Question: I have a view where I am showing image and image name in a grid view. As shown in the image.

Now for the same I am taking one UIButton with image as background and UILabel and positioning it accordingly on the screen. Now when I press on the UIButton, it shows the UIActionSheet with option to delete, view and cancel. Now problem comes here. When I press Delete for only one record, the record gets deleted, but if more that one records are there, then gives issues in deleting that it shows the deleted record.
'''
-(void)showImageFrame
{
int FrameWidth = 190;
int Frameheight = 196;
int FrameX;
int FrameY;
int lblWidth = 190;
int lblHeight = 40;
int lblX,lblY;
settButton = [UIButton buttonWithType:UIButtonTypeCustom];
[settButton setImage:[UIImage imageNamed:@"Picture frame.png"] forState:UIControlStateNormal];
[settButton addTarget:self action:@selector(pressSelectedImage:) forControlEvents:UIControlEventTouchDown];
btnInnerImg = [UIButton buttonWithType:UIButtonTypeCustom];
[btnInnerImg addTarget:self action:@selector(pressSelectedImage:) forControlEvents:UIControlEventTouchDown];
lblImgName = [[UILabel alloc]init];
lblImgName.font = [UIFont boldSystemFontOfSize:30];
lblImgName.textAlignment = UITextAlignmentCenter;
lblImgName.textColor = [UIColor whiteColor];
lblImgName.backgroundColor = [UIColor clearColor];
for(int i = 0;i<cnt1;i++)
{
[settButton setTag:i];
img = [[appDelegate.DataArray objectAtIndex:i]valueForKey:@"ProfileImage"];
[btnInnerImg setImage:img forState:UIControlStateNormal];
[btnInnerImg setTag:i];
lblImgName.text = [[appDelegate.DataArray objectAtIndex:i]valueForKey:@"strNameImg"];
[lblImgName setTag:i];
if(i==0)
{
FrameX = 35;FrameY = 119;btnX = 49;btnY=134;lblX = 35;lblY=337;
}
if(i==1)
{
FrameX = 289;FrameY = 119;btnX = 303;btnY=134;lblX = 289;lblY=337;
}
if(i==2)
{
FrameX = 545;FrameY = 119;lblX = 545;lblY=337;btnX = 558;btnY=134;
}
if(i==3)
{
FrameX = 802;FrameY = 119;lblX = 802;lblY=337;btnX = 816;btnY=134;
}
if(i==4)
{
FrameX = 35;FrameY = 411;lblX = 35;lblY=629;btnX = 49;btnY=426;
}
if(i==5)
{
FrameX = 289;FrameY = 411;lblX = 289;lblY=629;btnX = 303;btnY=426;
}
if(i==6)
{
FrameX = 545;FrameY = 411;lblX = 545;lblY=629;btnX = 558;btnY=426;
}
if(i==7)
{
FrameX = 802;FrameY = 411;lblX = 802;lblY=629;btnX = 816;btnY=426;
}
[settButton setFrame:CGRectMake(FrameX,FrameY,FrameWidth,Frameheight)];
[lblImgName setFrame:CGRectMake(lblX,lblY,lblWidth,lblHeight)];
[btnInnerImg setFrame:CGRectMake(btnX,btnY,btnWidth,btnHeight)];
[newButtonArray addObject:settButton];
[self.view addSubview: settButton];
[self.view addSubview: lblImgName];
[self.view addSubview: btnInnerImg];
}
}
'''
'''
-(void)removeImageFrame
{
[settButton removeFromSuperview];
[btnInnerImg removeFromSuperview];
[lblImgName removeFromSuperview];
settButton = nil;
btnInnerImg = nil;
lblImgName = nil;
}
'''
I don't want to use UITableviewCell for the grid view. Also what I am doing is that on deleting 1 record, I am removing all the records and reload them again as per record counter. I know I am doing some mistake in 'removeImageFrame' method, but not able to find it. How can I remove the single UIButton with different Tags?
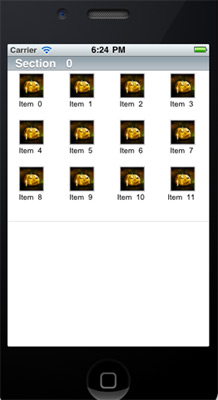
Answer: It would be nice to see a bit more context (the action method and how you get from pressing the button to deleting the button), but here is some advice:
- - - - 'sender'- -